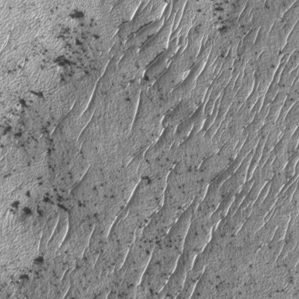
Label: frost